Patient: sex F, age 69
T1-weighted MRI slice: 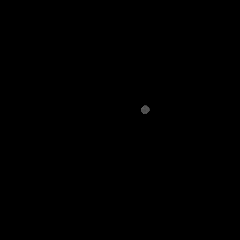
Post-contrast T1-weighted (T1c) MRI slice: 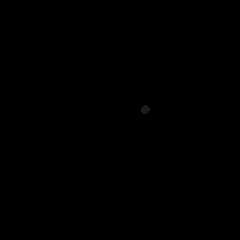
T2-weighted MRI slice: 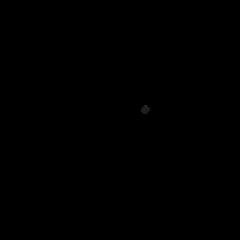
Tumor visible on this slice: no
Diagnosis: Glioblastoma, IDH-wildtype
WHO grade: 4